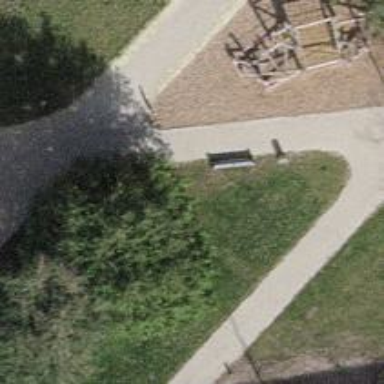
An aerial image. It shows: Bench for seating.